Question: I'm using OpenCV and working on calibrating a camera, testing a charuco-type calibrator for the first time.
I had many expectations about this calibrator, thinking with it I could get much closer to the corners of the image than with a standard chessboard, since charuco does not need to be seen entirely. This should in theory help the modeling of the projective system, as the optical deformations are greater in the corners.
The results I get leave me a little puzzled though. The 'interpolateCharucoCorners' function, never returns me the last row/column of the chessboard, making it impossible to use those areas of the image for calibration.
Just to give you an idea I enclose the following image, where I highlighted the area described by the points extracted by 'interpolateCharucoCorners' (the area is the convex hull of the whole set of points).
Charuco Board:

As you can see the last column to the right of markers has not been extracted. Can you help me explain why? How do I include those pixels in the calibration? ChArUco corners are extracted as follows.
That's my code, but it's the same as in the example:
'''
image_grayscale = cv2.cvtColor(image, cv2.COLOR_BGR2GRAY)
corners, ids, rejected_points = cv2.aruco.detectMarkers(image_grayscale, board.dictionary)
_, charuco_corners, charuco_ids = cv2.aruco.interpolateCornersCharuco(corners, ids, image_grayscale, board)
'''
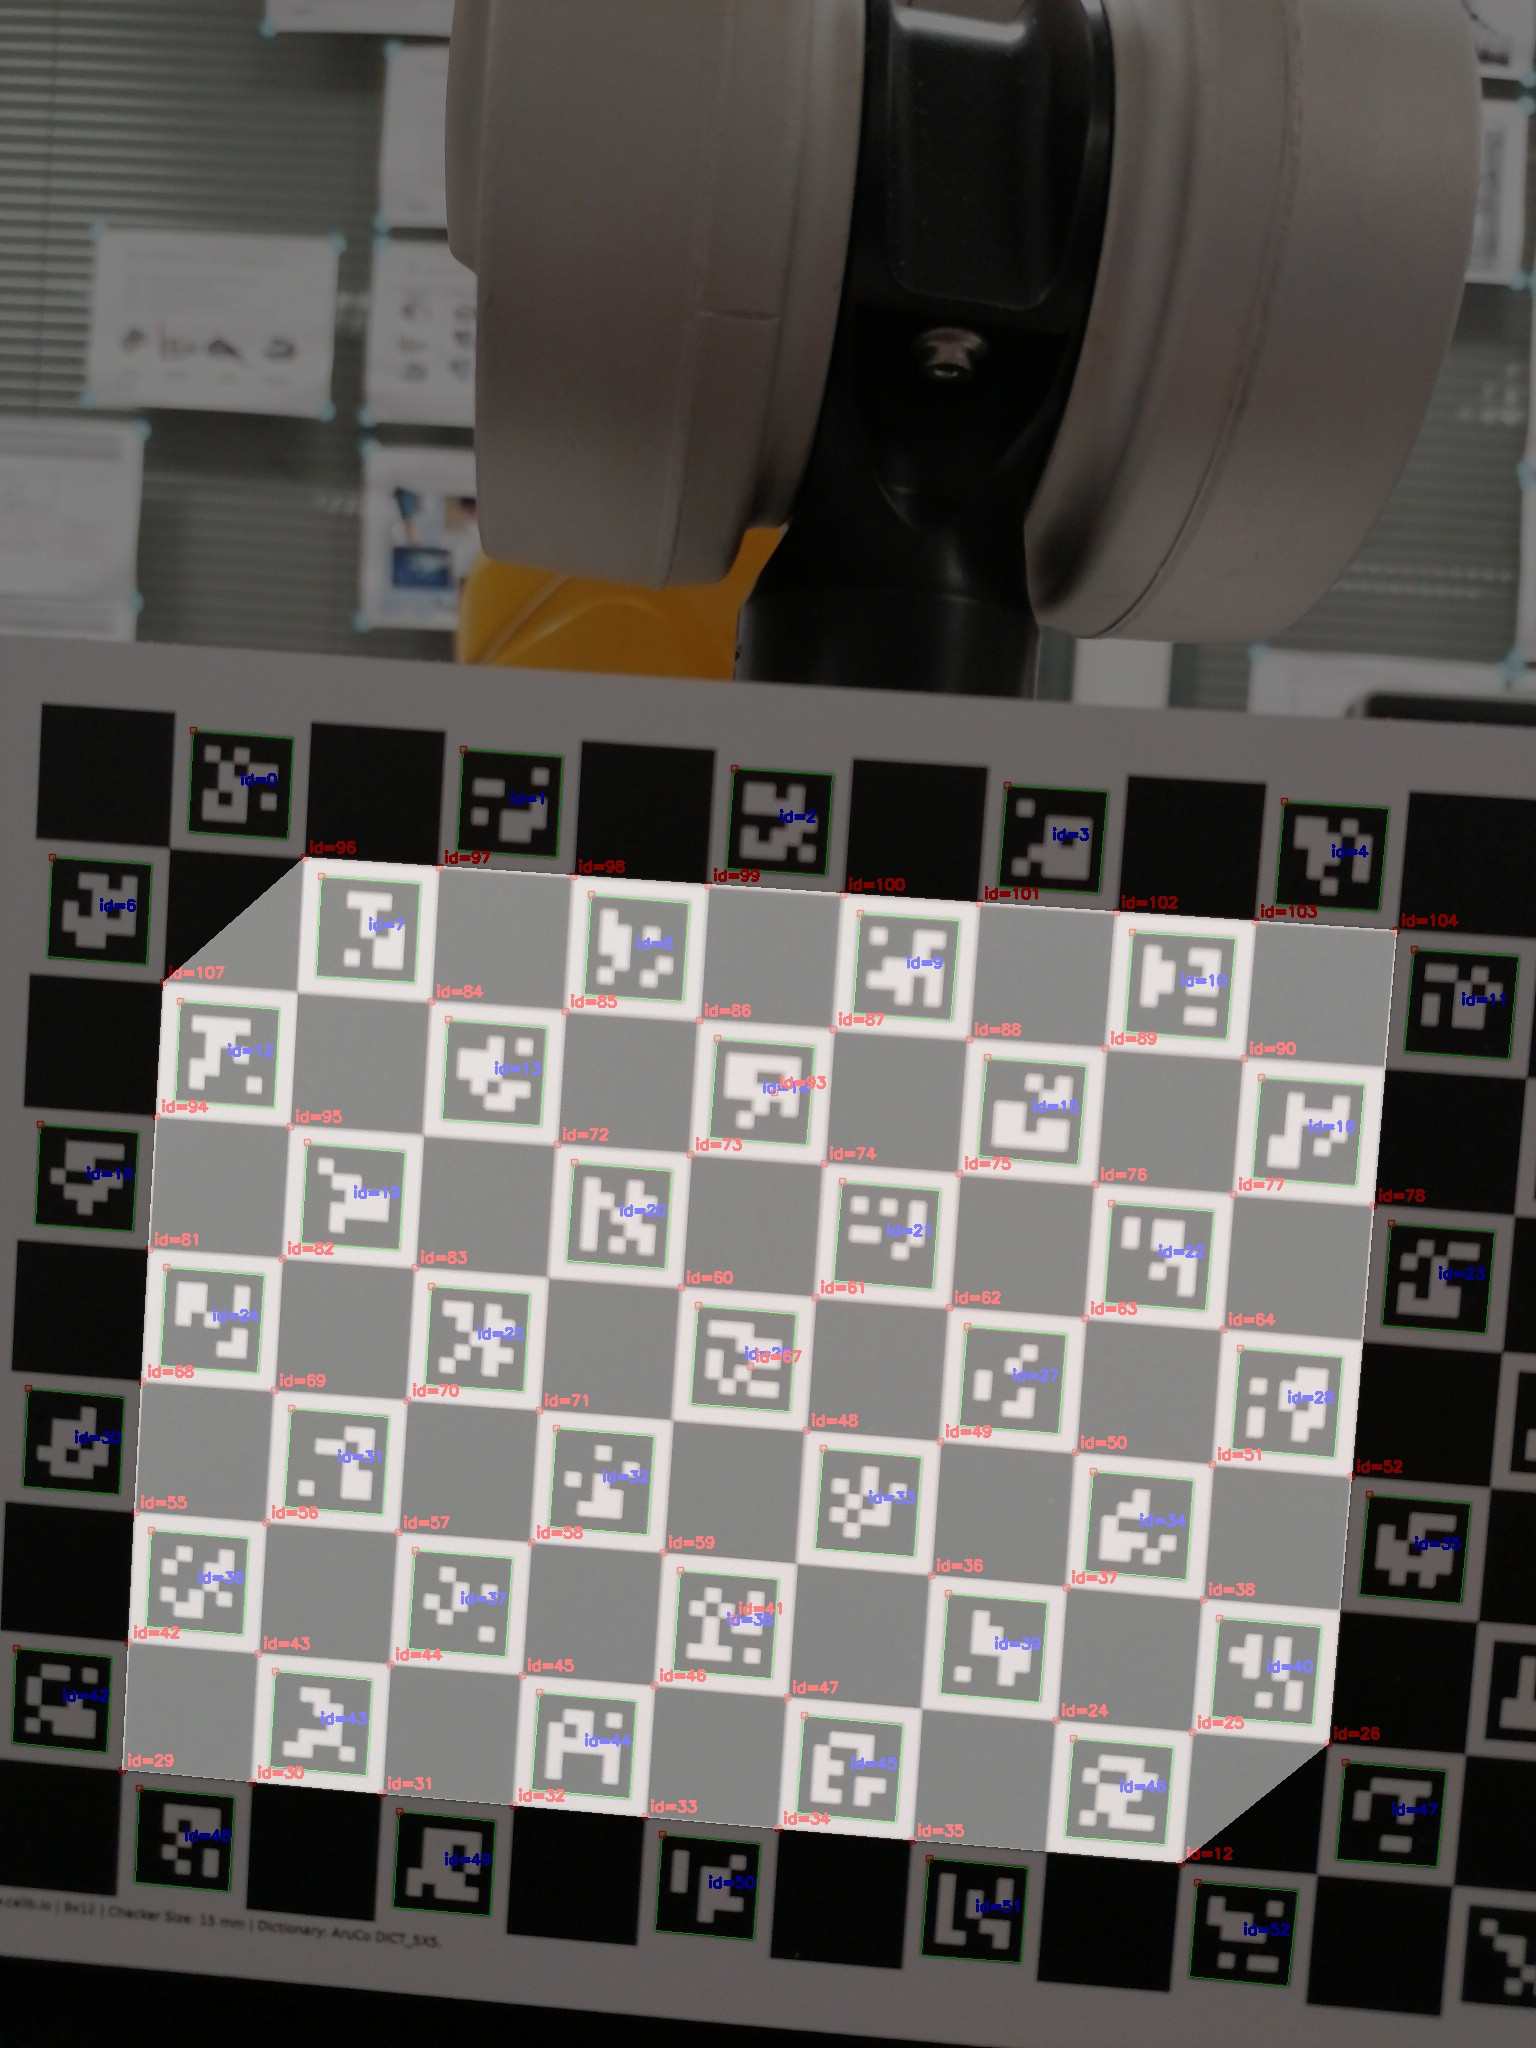
Answer: I finally found the solution. The markers near the edge can be extracted by setting the parameter 'minMarkers = 0' in 'interpolateCornersChaurco'. From docs:
MinMarkers: number of adjacent markers that must be detected to return a charuco corner.
<URL>
This is the resulting image:
<URL>